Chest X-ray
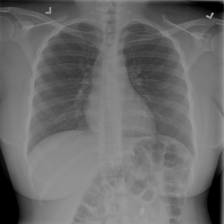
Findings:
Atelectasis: negative
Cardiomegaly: negative
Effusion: negative
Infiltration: negative
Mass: negative
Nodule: negative
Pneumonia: negative
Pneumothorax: negative
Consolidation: negative
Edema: negative
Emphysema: negative
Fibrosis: negative
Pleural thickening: negative
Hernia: negative